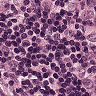
Metastatic tissue present: yes